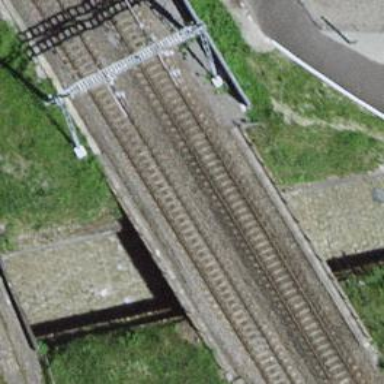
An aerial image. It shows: Single-track electrified railway with contact line.